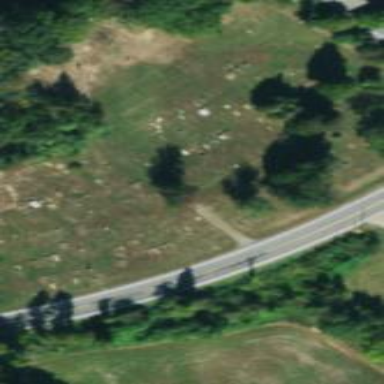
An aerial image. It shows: Graveyard.